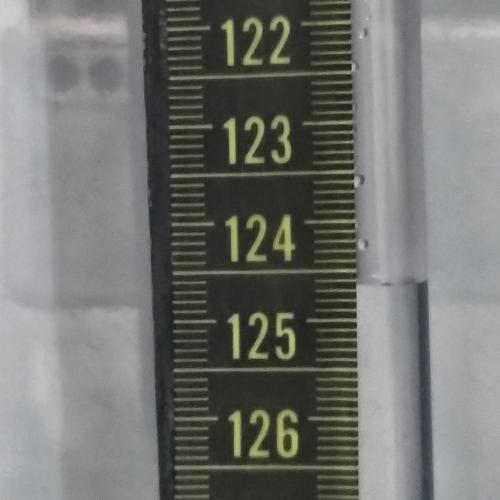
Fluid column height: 124.7 cm